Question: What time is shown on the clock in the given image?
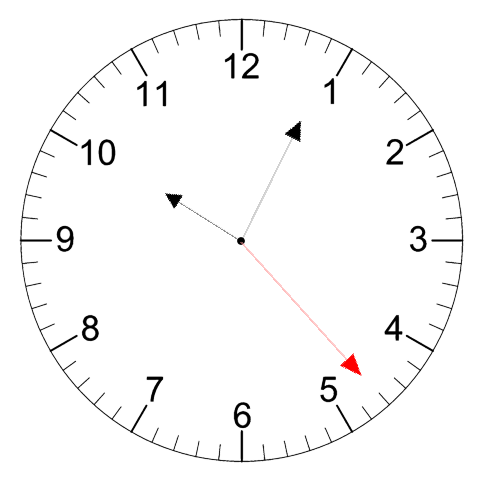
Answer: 10:04:23